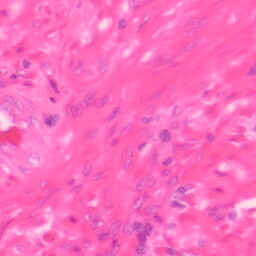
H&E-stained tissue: Colon